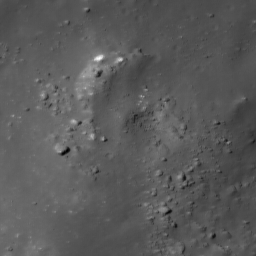
Host type: background_regolith
Lunar coordinates: latitude nan, longitude nan